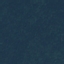
Land use / land cover: Forest